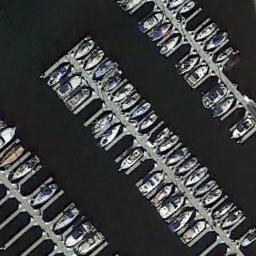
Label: harbor